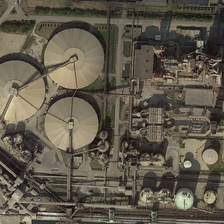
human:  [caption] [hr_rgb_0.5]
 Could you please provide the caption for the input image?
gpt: many storage tanks in different sizes are in a factory .

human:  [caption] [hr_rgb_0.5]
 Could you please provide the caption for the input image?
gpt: many storage tanks in different sizes are in a factory .

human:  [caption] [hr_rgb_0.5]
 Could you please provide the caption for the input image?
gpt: many storage tanks in different sizes are in a factory .

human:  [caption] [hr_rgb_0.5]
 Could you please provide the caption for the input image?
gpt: many storage tanks in different sizes are in a factory .

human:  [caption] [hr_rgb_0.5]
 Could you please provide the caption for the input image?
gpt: many storage tanks in different sizes are in a factory .